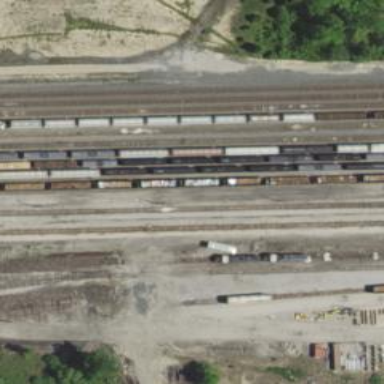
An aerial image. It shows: View of railway yard.